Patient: sex F, age 69
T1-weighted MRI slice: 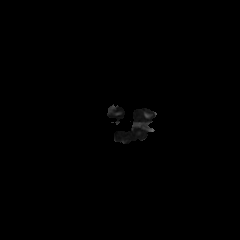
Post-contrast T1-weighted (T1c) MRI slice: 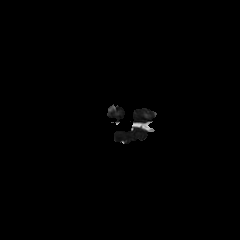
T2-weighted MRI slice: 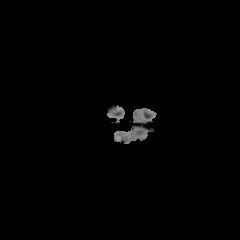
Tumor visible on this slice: no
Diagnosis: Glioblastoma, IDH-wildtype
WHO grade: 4